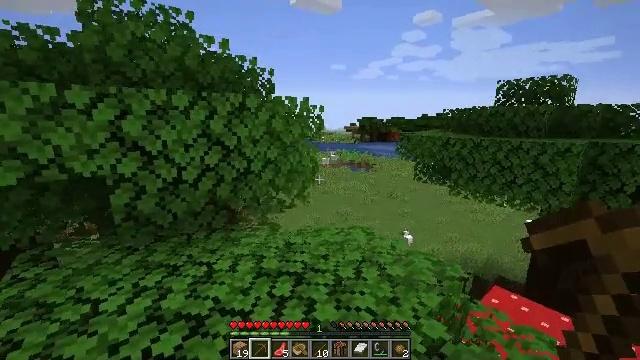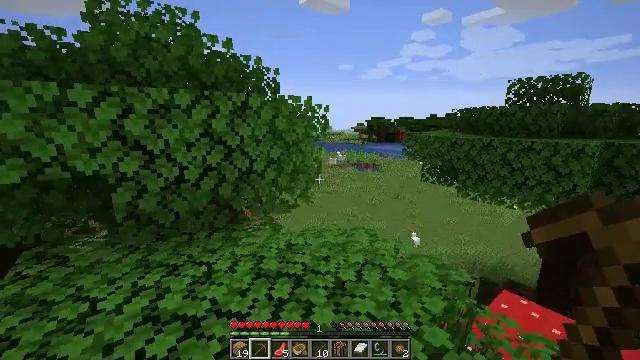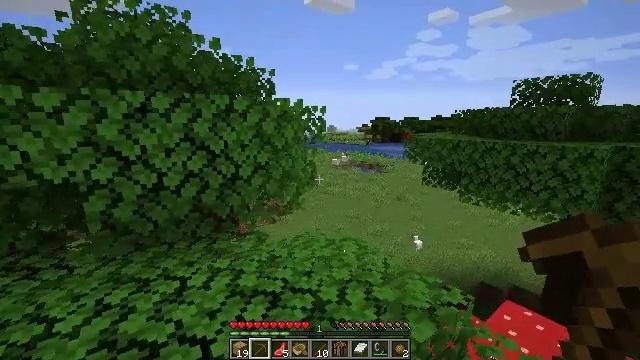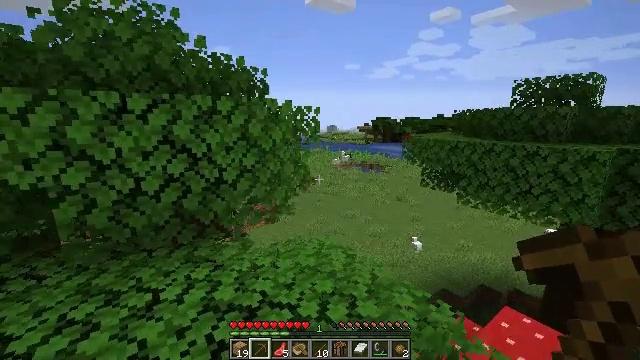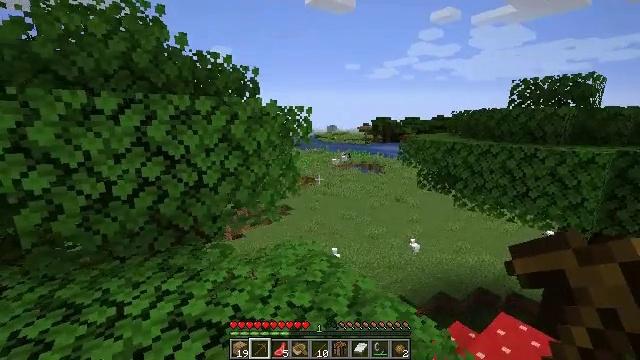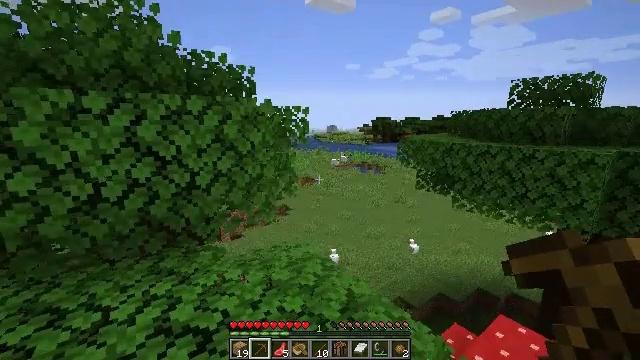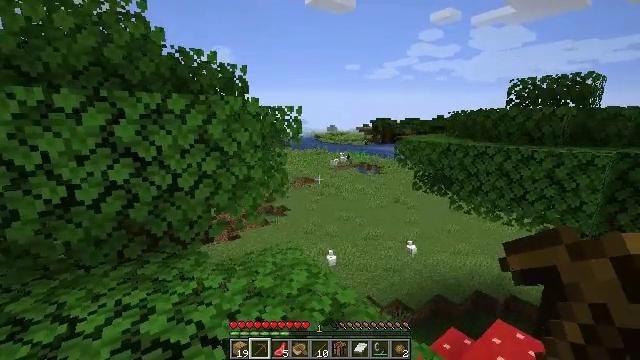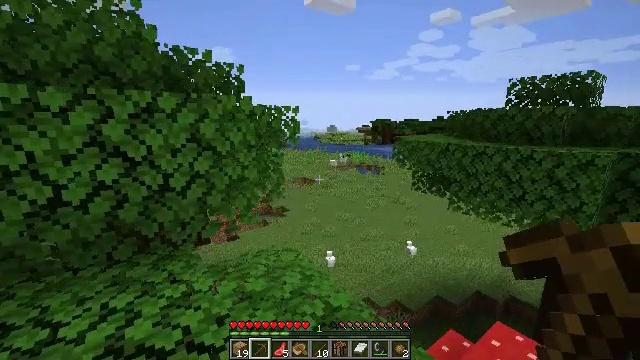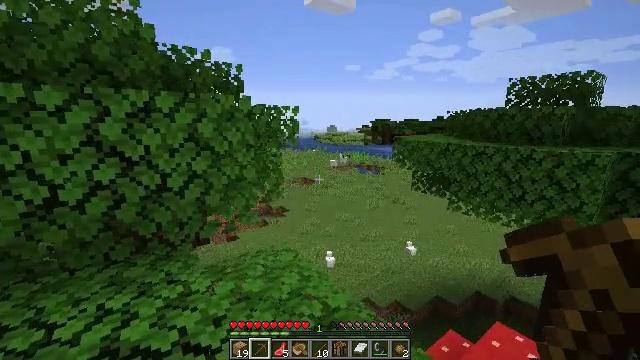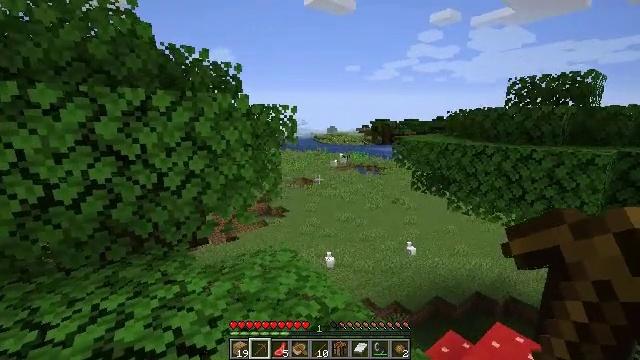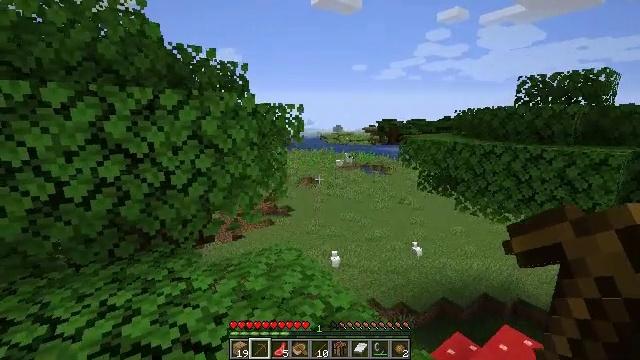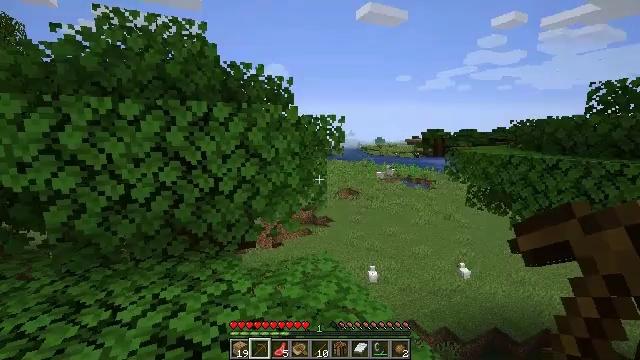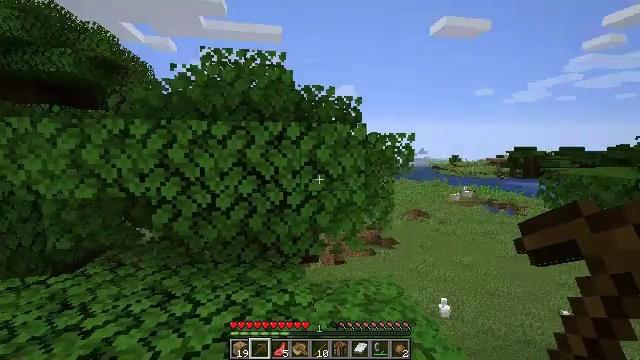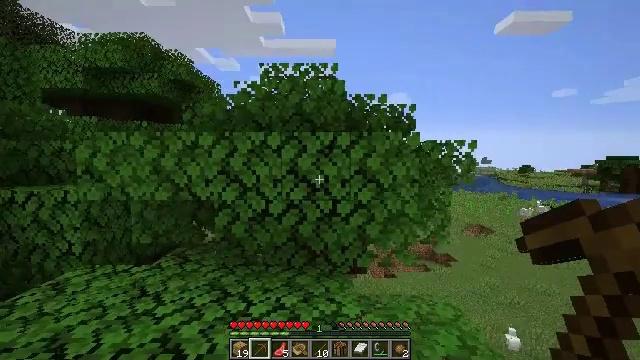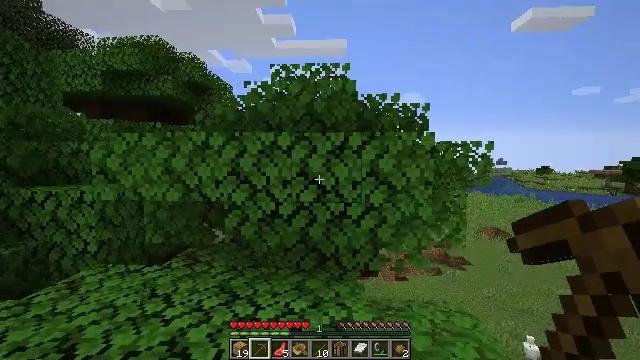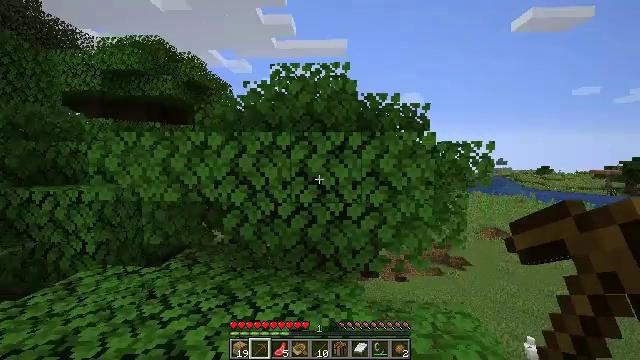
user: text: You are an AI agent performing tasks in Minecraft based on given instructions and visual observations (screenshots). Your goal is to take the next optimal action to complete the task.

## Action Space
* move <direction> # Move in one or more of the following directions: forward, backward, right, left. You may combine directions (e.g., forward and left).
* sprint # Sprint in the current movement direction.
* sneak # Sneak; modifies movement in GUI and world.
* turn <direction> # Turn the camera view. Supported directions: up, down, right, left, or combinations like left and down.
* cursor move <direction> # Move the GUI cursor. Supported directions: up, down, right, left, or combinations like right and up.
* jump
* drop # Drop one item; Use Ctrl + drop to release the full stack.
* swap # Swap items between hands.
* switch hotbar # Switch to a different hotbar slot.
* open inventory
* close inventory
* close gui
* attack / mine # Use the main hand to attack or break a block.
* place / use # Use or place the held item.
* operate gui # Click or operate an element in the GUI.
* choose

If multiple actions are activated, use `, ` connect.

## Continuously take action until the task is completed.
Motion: motion action
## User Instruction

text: Use shears to efficiently mine dark oak leaves.
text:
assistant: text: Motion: move forward and move right, turn left
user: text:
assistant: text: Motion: move forward and move right, turn left
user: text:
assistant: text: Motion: move forward and move right
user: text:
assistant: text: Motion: move forward and move right
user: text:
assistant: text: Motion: move forward and move right
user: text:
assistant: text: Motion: no_op
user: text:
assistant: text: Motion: no_op
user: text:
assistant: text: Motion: no_op
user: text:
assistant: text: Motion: no_op
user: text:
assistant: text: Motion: turn left
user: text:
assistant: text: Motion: turn left and up
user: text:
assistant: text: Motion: turn left and up
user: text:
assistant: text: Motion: turn left and up
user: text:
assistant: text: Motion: move forward, turn left
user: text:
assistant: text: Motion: move forward
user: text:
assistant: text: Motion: move forward, turn left
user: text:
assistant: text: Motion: move forward, turn left
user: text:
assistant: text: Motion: move forward, turn left
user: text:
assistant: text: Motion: move forward, turn left
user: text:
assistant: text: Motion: move forward, turn left
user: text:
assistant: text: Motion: move forward
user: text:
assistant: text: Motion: move forward
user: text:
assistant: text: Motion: move forward
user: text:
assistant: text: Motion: move forward, attack / mine
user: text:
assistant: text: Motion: move forward, attack / mine
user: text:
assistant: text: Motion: move forward, turn right, attack / mine
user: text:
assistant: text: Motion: turn right and down, attack / mine
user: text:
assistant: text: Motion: turn right, attack / mine
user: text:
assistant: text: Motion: attack / mine
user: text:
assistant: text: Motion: attack / mine